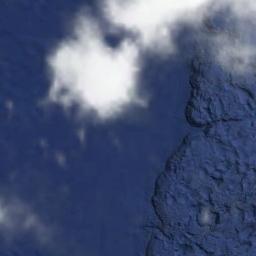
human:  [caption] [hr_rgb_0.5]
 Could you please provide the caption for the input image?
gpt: The cumulus clouds are located above the surface of the sea while some ups and downs are on the ocean floor .

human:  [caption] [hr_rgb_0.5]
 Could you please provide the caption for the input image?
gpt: The white cloud is above blue sea .

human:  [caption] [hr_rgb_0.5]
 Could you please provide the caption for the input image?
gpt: White clouds on blue sea .

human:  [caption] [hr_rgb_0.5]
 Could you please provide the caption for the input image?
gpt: A thin cloud of thin clouds floated in the air .

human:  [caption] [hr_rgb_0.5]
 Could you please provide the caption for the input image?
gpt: A few pieces of thick white clouds over a blue sea .